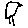
Label: bird